Question: I'm using a 'ViewPager' to host multiple views, and I want something to visually show where the user is currently located. I want to use 'PagerTitleStrip' or 'PagerTabStrip' cause I don't want titles.
I want something similar to the horizontal line in the default launcher of the shown in here:

When you swipe left or right, there is a slightly bigger rectangle that shows your position relative to the pages.
How can I do this?
I can't use any library cause the code is going to be written in C# with 'Xamarin', also can't use any 'Xamarin' component cause license won't let it have any more components.
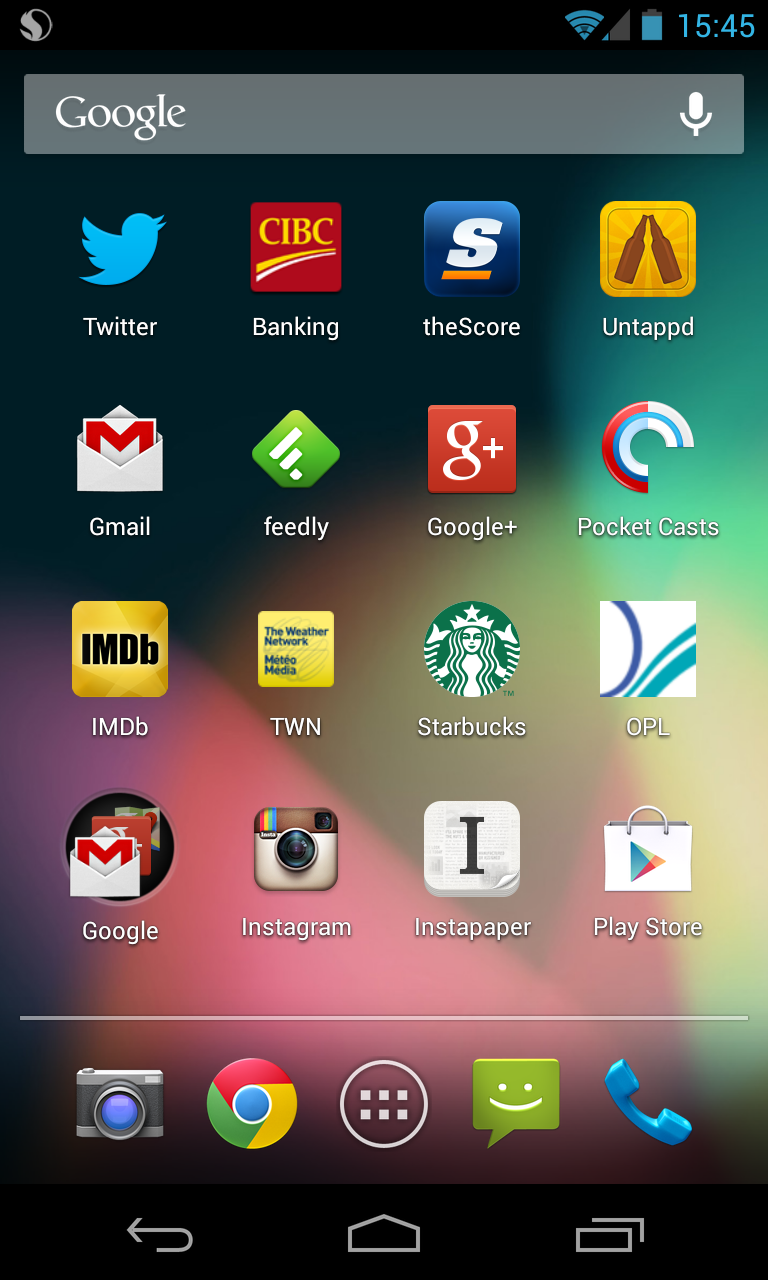
Answer: Use the <URL>. This has an option for your desire.
---
I found this official Xamarin <URL>. Maybe this would help.